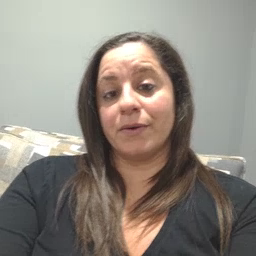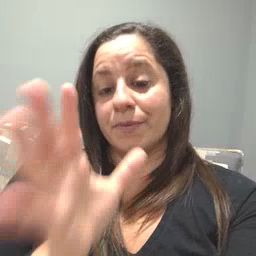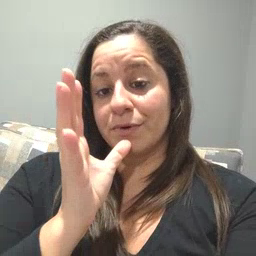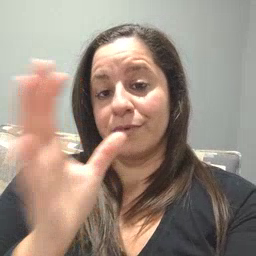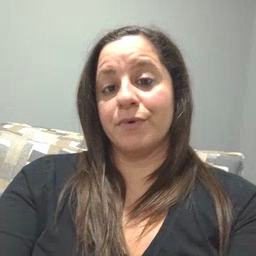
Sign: mom